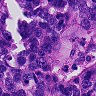
Metastatic tissue present: yes